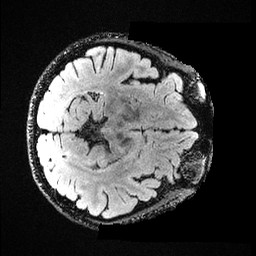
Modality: FLAIR
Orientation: axial
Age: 38
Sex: female
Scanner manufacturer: ge
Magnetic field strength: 3 T
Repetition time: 4.802 s
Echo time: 0.1172 s